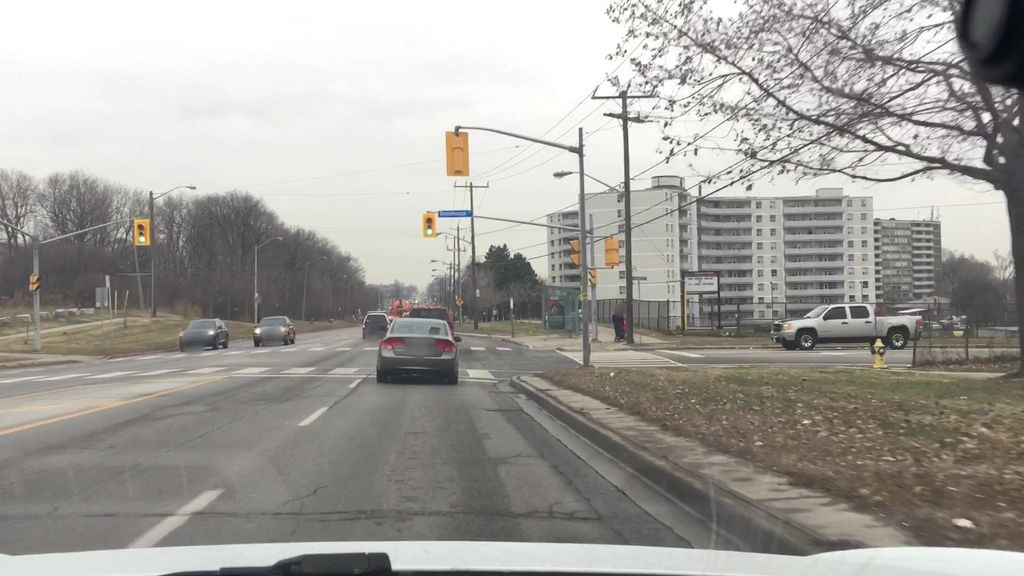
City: toronto